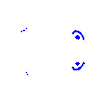
Particle: kaon